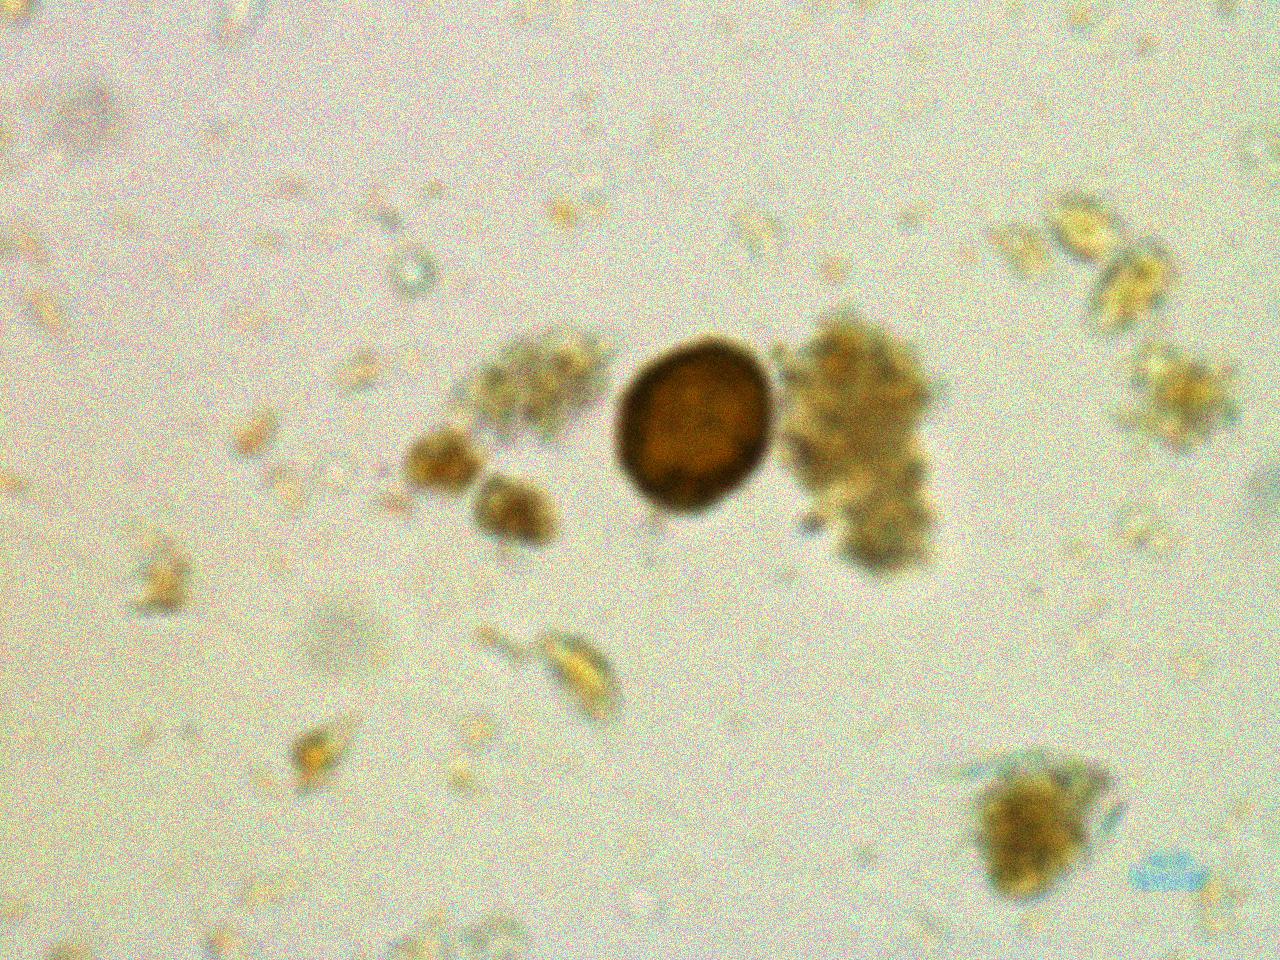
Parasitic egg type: Taenia spp. egg